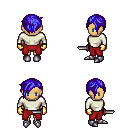
a pixel art fantasy rpg character, female body template, human, tanned skin, white long-sleeve shirt, red pants, blue pixie cut hairstyle, gold gloves, metal boots, dagger, four views (front, back, left, right), 2x2 character sprite sheet, small pixel art, hard edges, no anti-aliasing